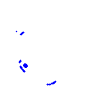
Particle: kaon